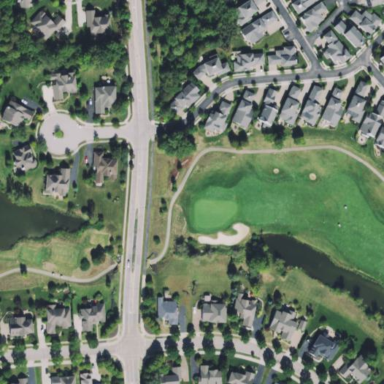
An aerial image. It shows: Golf fairway surrounded by grass.